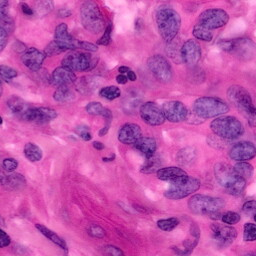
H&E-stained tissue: Pancreatic